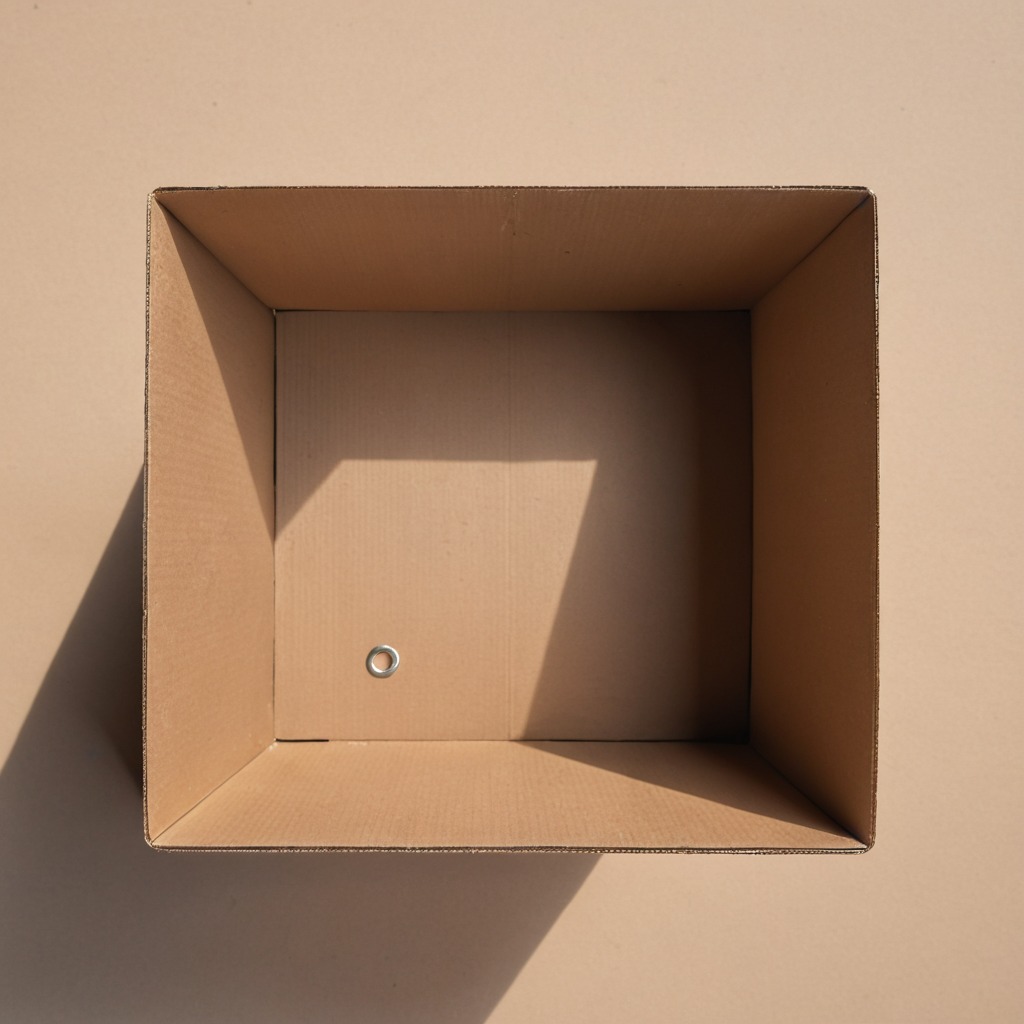
A flat metal washer lying on the cardboard box surface in an outdoor workshop during daytime bright natural light soft shadows slightly creased but